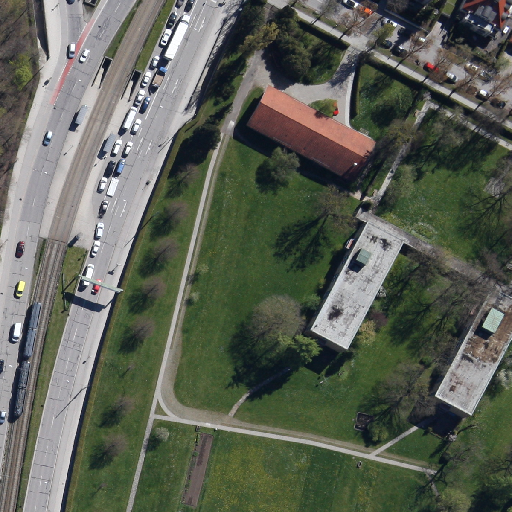
Referring expression: sidewalk